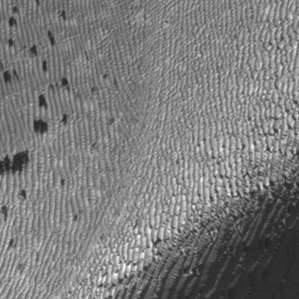
Label: frost